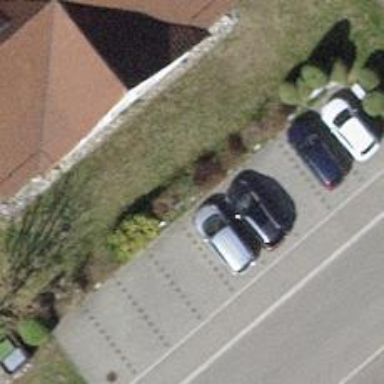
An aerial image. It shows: Parking available on the street side.